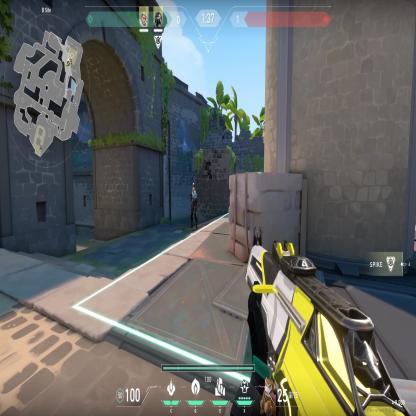
Label: teammate